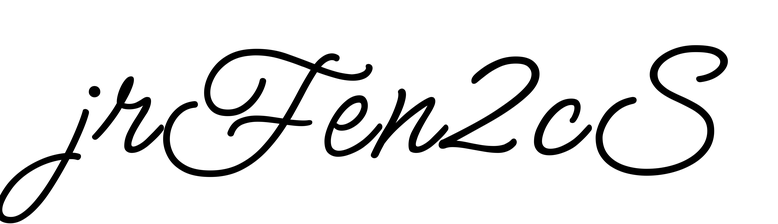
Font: MeowScript-Regular